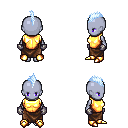
a pixel art fantasy rpg character, female body template, dark elf, purple skin, gold chest armor, robe skirt, white cyan mohawk hairstyle, metal gloves, gold boots, four views (front, back, left, right), 2x2 character sprite sheet, small pixel art, hard edges, no anti-aliasing